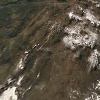
Label: land